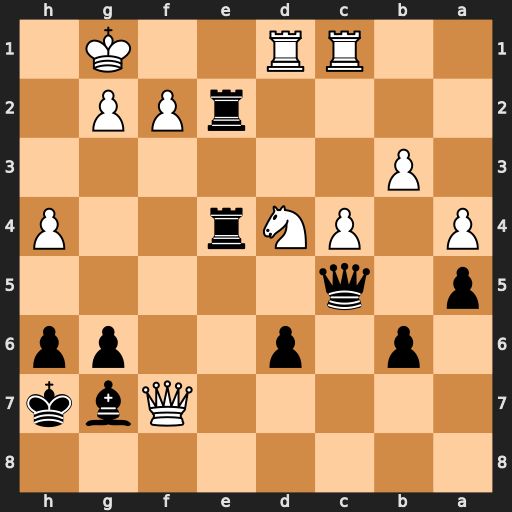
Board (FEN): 8/5Qbk/1p1p2pp/p1q5/P1PNr2P/1P6/4rPP1/2RR2K1
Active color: b
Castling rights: -
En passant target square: -
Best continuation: Rxd4 Rxd4 Qxd4